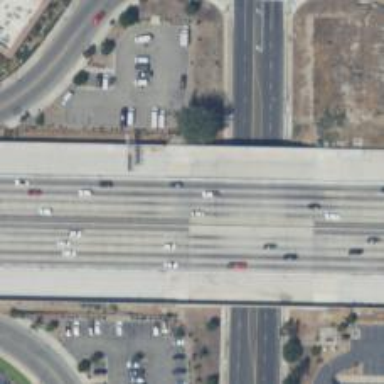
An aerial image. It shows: Motorway bridge.